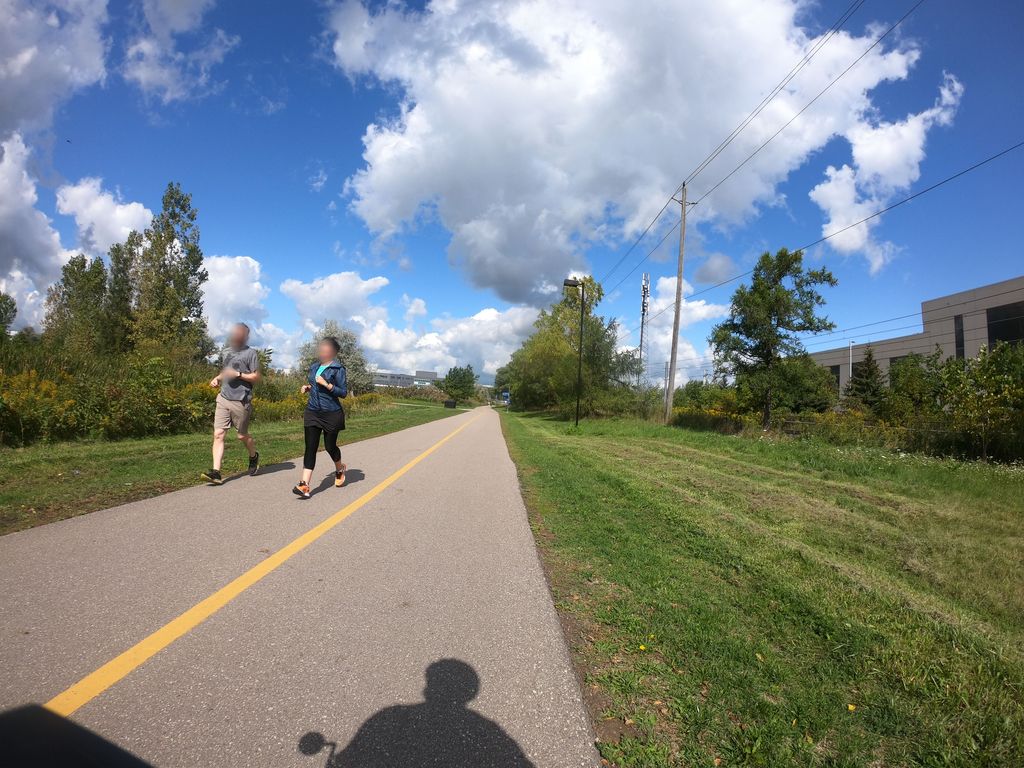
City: kitchener-waterloo